Interaction volume radius: 5 \u00c5
Interaction volume height: 15 \u00c5
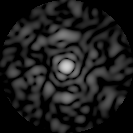
Disorder parameter: 0.8767